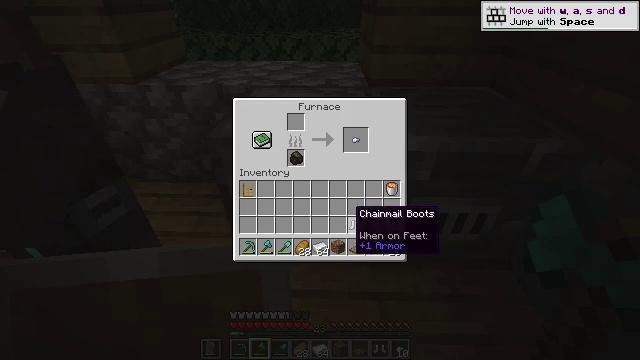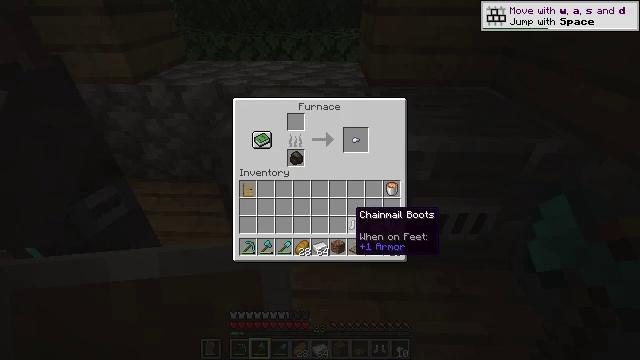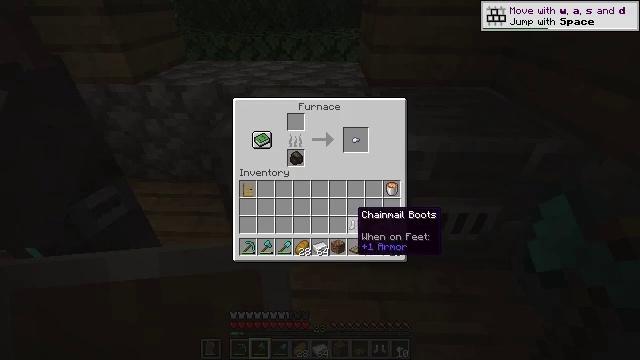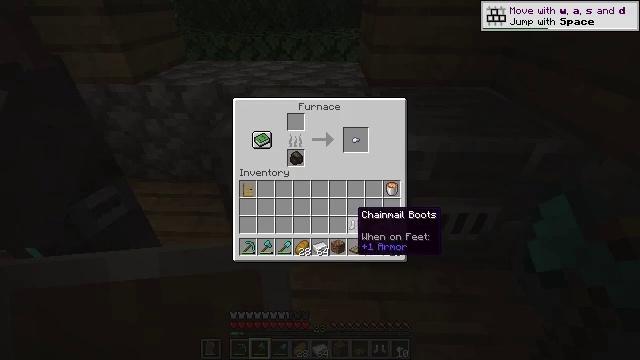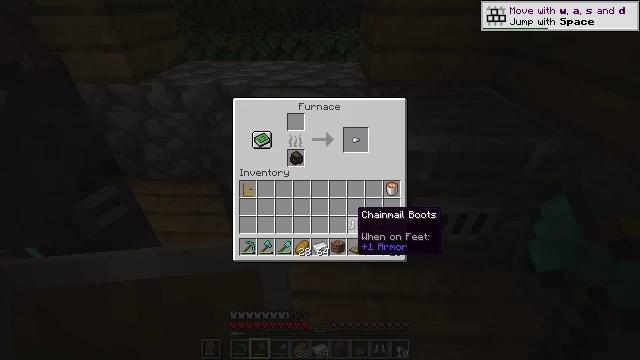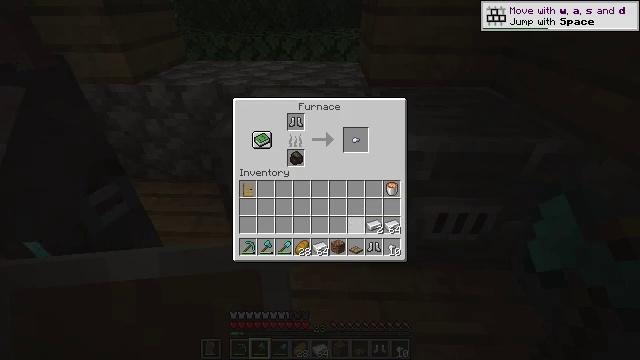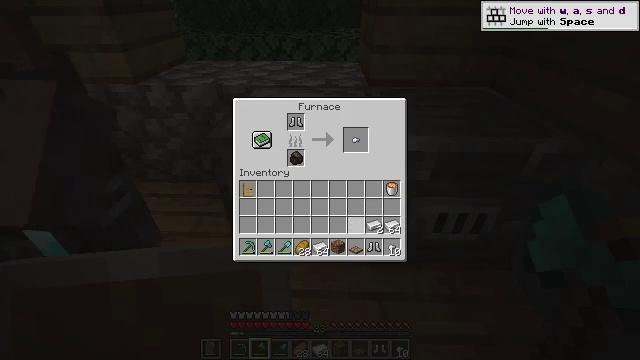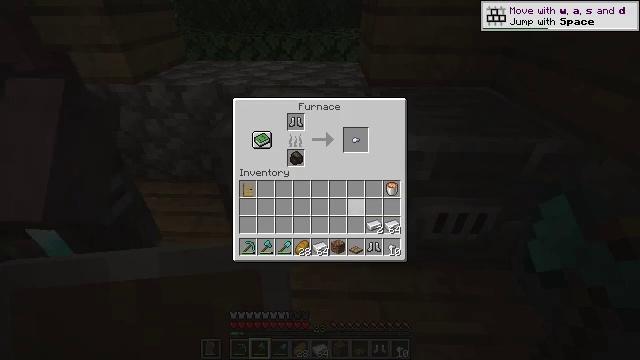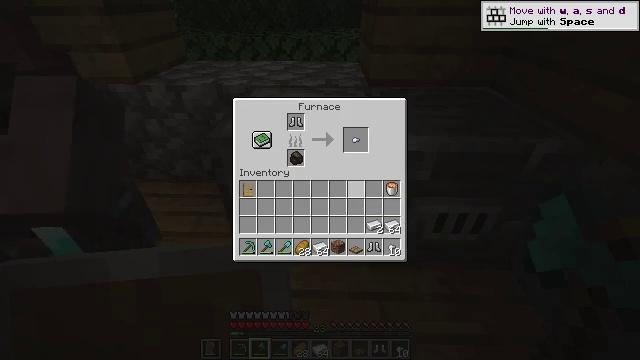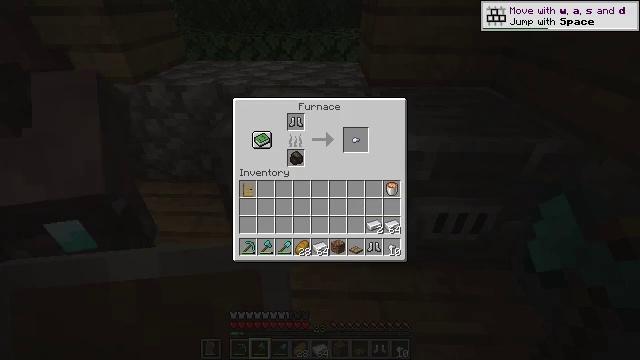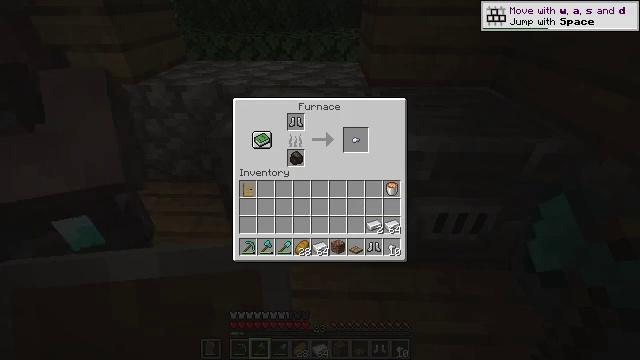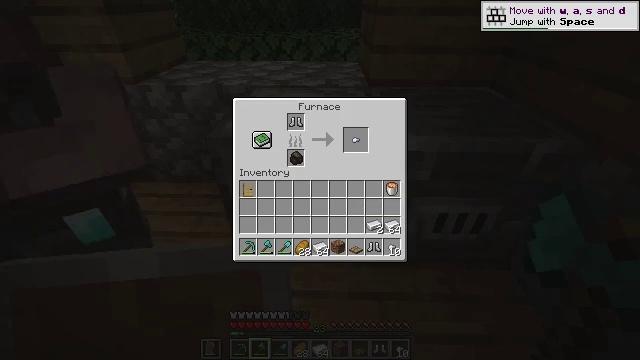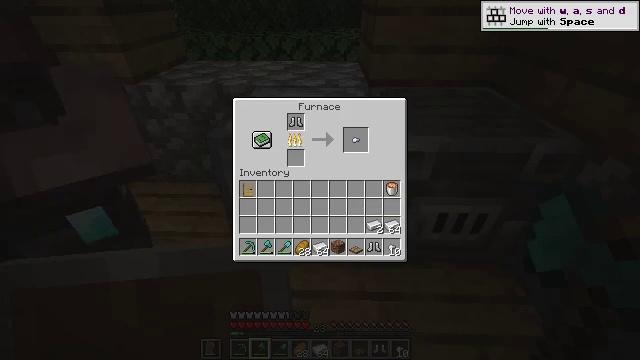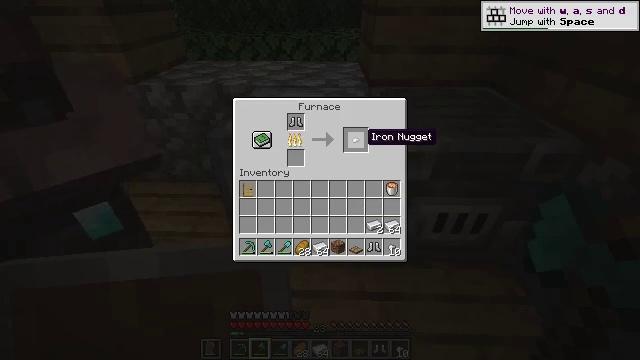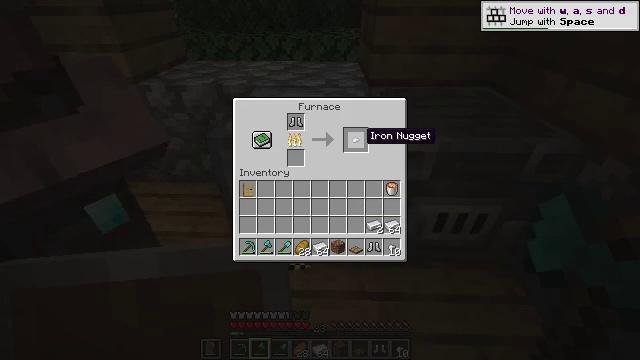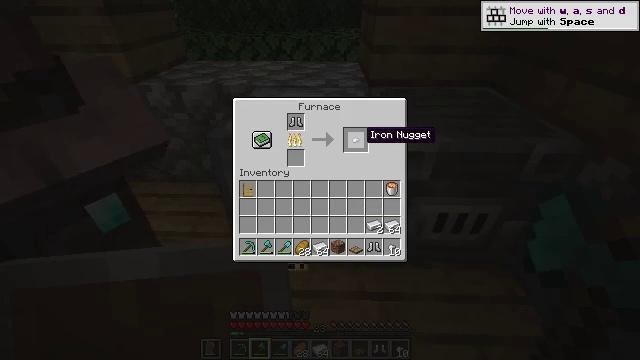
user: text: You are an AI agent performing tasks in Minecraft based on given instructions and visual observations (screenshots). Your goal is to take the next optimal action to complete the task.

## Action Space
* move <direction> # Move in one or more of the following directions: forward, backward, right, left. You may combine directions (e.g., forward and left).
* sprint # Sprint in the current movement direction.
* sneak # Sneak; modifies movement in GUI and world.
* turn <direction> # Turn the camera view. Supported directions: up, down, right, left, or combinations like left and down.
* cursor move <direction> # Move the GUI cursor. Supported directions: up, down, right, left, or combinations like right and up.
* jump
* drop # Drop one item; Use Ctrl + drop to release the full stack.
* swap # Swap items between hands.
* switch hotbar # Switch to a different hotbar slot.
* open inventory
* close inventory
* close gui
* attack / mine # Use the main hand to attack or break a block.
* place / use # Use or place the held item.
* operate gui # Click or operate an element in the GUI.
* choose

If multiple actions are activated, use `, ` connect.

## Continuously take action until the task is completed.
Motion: motion action
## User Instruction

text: craft item air
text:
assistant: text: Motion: sneak
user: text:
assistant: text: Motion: sneak
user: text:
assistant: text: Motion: sneak
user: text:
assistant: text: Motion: sneak
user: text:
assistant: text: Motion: sneak, operate gui
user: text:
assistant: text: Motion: sneak, operate gui
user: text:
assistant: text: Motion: sneak, cursor move up
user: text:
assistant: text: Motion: sneak, cursor move up
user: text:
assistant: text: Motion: sneak, cursor move up
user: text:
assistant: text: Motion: sneak, cursor move up
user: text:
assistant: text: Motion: sneak
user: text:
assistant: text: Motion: sneak
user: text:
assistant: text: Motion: sneak
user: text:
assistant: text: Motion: sneak
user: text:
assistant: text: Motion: sneak
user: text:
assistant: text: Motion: sneak
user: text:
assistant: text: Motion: sneak, operate gui
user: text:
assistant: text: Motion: sneak, operate gui
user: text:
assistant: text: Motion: sneak, operate gui
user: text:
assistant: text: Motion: sneak
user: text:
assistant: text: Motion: sneak, cursor move down
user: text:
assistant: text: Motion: sneak